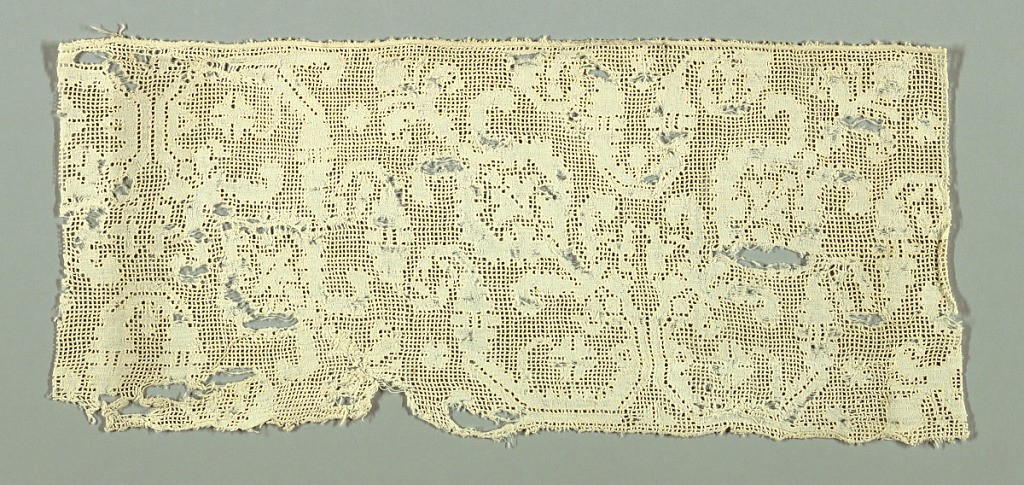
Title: Fragment of cutwork
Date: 17th century
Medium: linen Technique: withdrawn element work
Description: Fragment with a design of angular stems with motifs of two conventionalized flowers in a diagonal arrangement, placed alternately, up and down. Design left in reserve with a background of small squares of tightly wrapped threads.